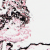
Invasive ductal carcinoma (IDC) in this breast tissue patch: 0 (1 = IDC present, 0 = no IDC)